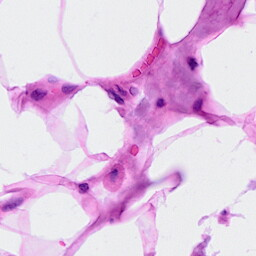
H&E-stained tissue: Breast